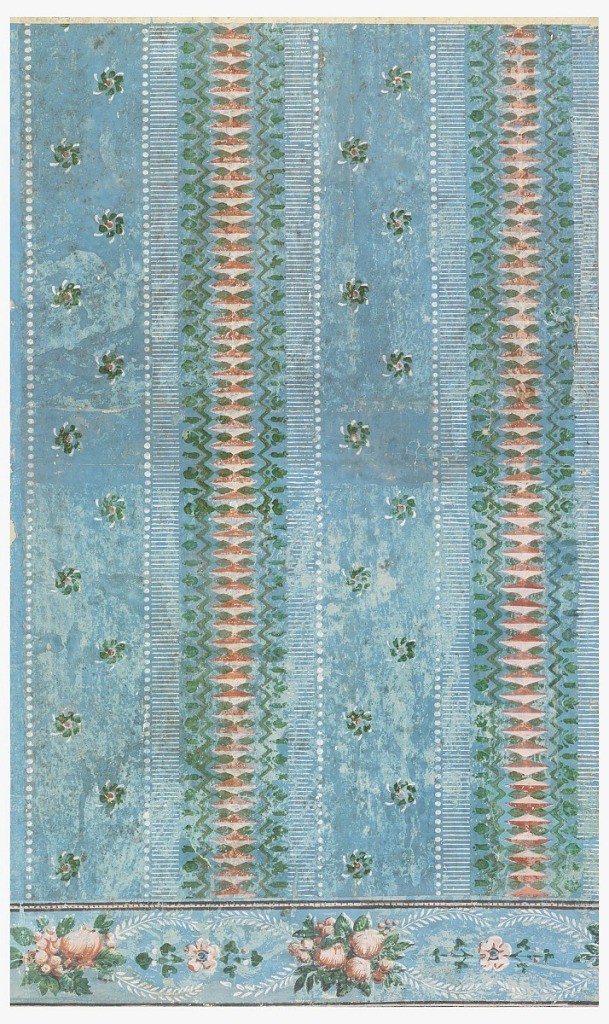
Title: Sidewall and border
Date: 1780–90
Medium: Block-printed, handmade paper
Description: Vertical rectangle. Design simulating a brocaded silk weave with stripes ofparallel white bars, of white dots and of pink lozenge forms between chevron band. Alternating with these small stripes, a broad stripe of the blue field, sewn in two rows with floral and foliate whorls, Border shows clusters of fruit alternating with single flowers. Printed in white, reds, and greens on blue field. Greens glazed.